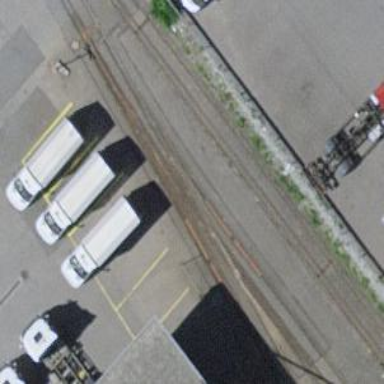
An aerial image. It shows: Single-track railway spur.